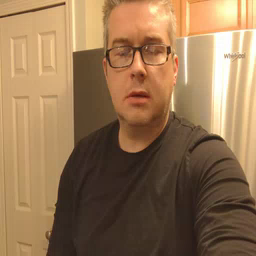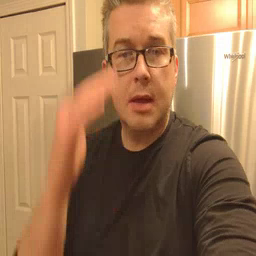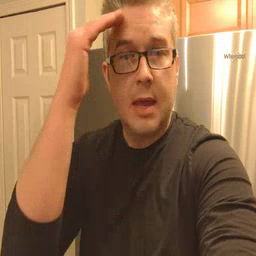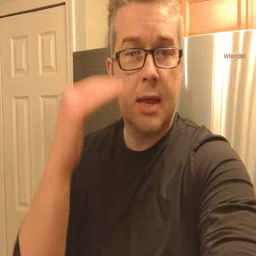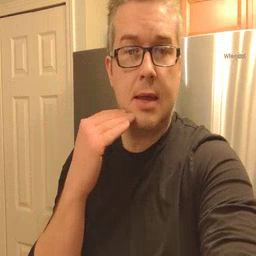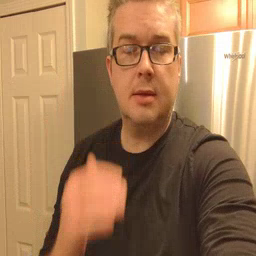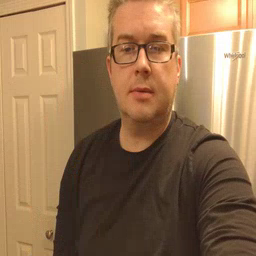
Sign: head